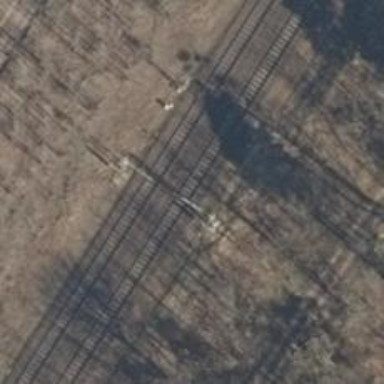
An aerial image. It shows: Milestone along the railway with catenary mast.